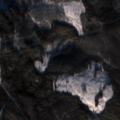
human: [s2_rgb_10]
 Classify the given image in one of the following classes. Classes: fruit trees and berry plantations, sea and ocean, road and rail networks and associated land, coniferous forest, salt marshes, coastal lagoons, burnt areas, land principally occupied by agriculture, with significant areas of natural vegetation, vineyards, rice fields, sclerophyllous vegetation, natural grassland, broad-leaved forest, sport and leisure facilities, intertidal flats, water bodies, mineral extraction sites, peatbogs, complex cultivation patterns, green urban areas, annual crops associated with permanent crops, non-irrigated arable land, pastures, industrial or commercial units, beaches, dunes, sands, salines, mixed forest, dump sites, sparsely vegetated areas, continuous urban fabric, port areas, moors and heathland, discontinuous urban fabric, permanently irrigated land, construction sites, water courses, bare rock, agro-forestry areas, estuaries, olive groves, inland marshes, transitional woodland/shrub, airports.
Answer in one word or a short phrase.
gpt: coniferous forest, mixed forest, transitional woodland/shrub